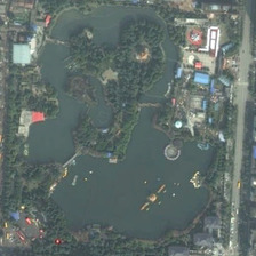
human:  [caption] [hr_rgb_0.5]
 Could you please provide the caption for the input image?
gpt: The playground and the lush trees are on the side of the road.

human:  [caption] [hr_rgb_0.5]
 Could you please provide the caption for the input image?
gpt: The playground and lush trees are on the side of the road.

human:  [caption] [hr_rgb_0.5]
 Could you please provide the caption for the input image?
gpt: the green area is surrounded by houses and is sandwiched in the middle of the road .

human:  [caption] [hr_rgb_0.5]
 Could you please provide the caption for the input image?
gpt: Playgrounds and lush trees are on the side of the road.

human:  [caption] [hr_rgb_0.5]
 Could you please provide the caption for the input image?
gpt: The thick trees beside the playground